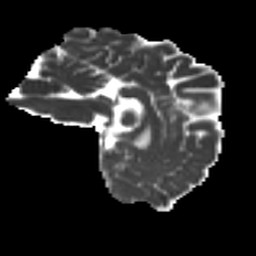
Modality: MD
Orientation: sagittal
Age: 21
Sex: female
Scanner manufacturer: ge
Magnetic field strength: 3 T
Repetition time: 7.8 s
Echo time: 0.0612 s